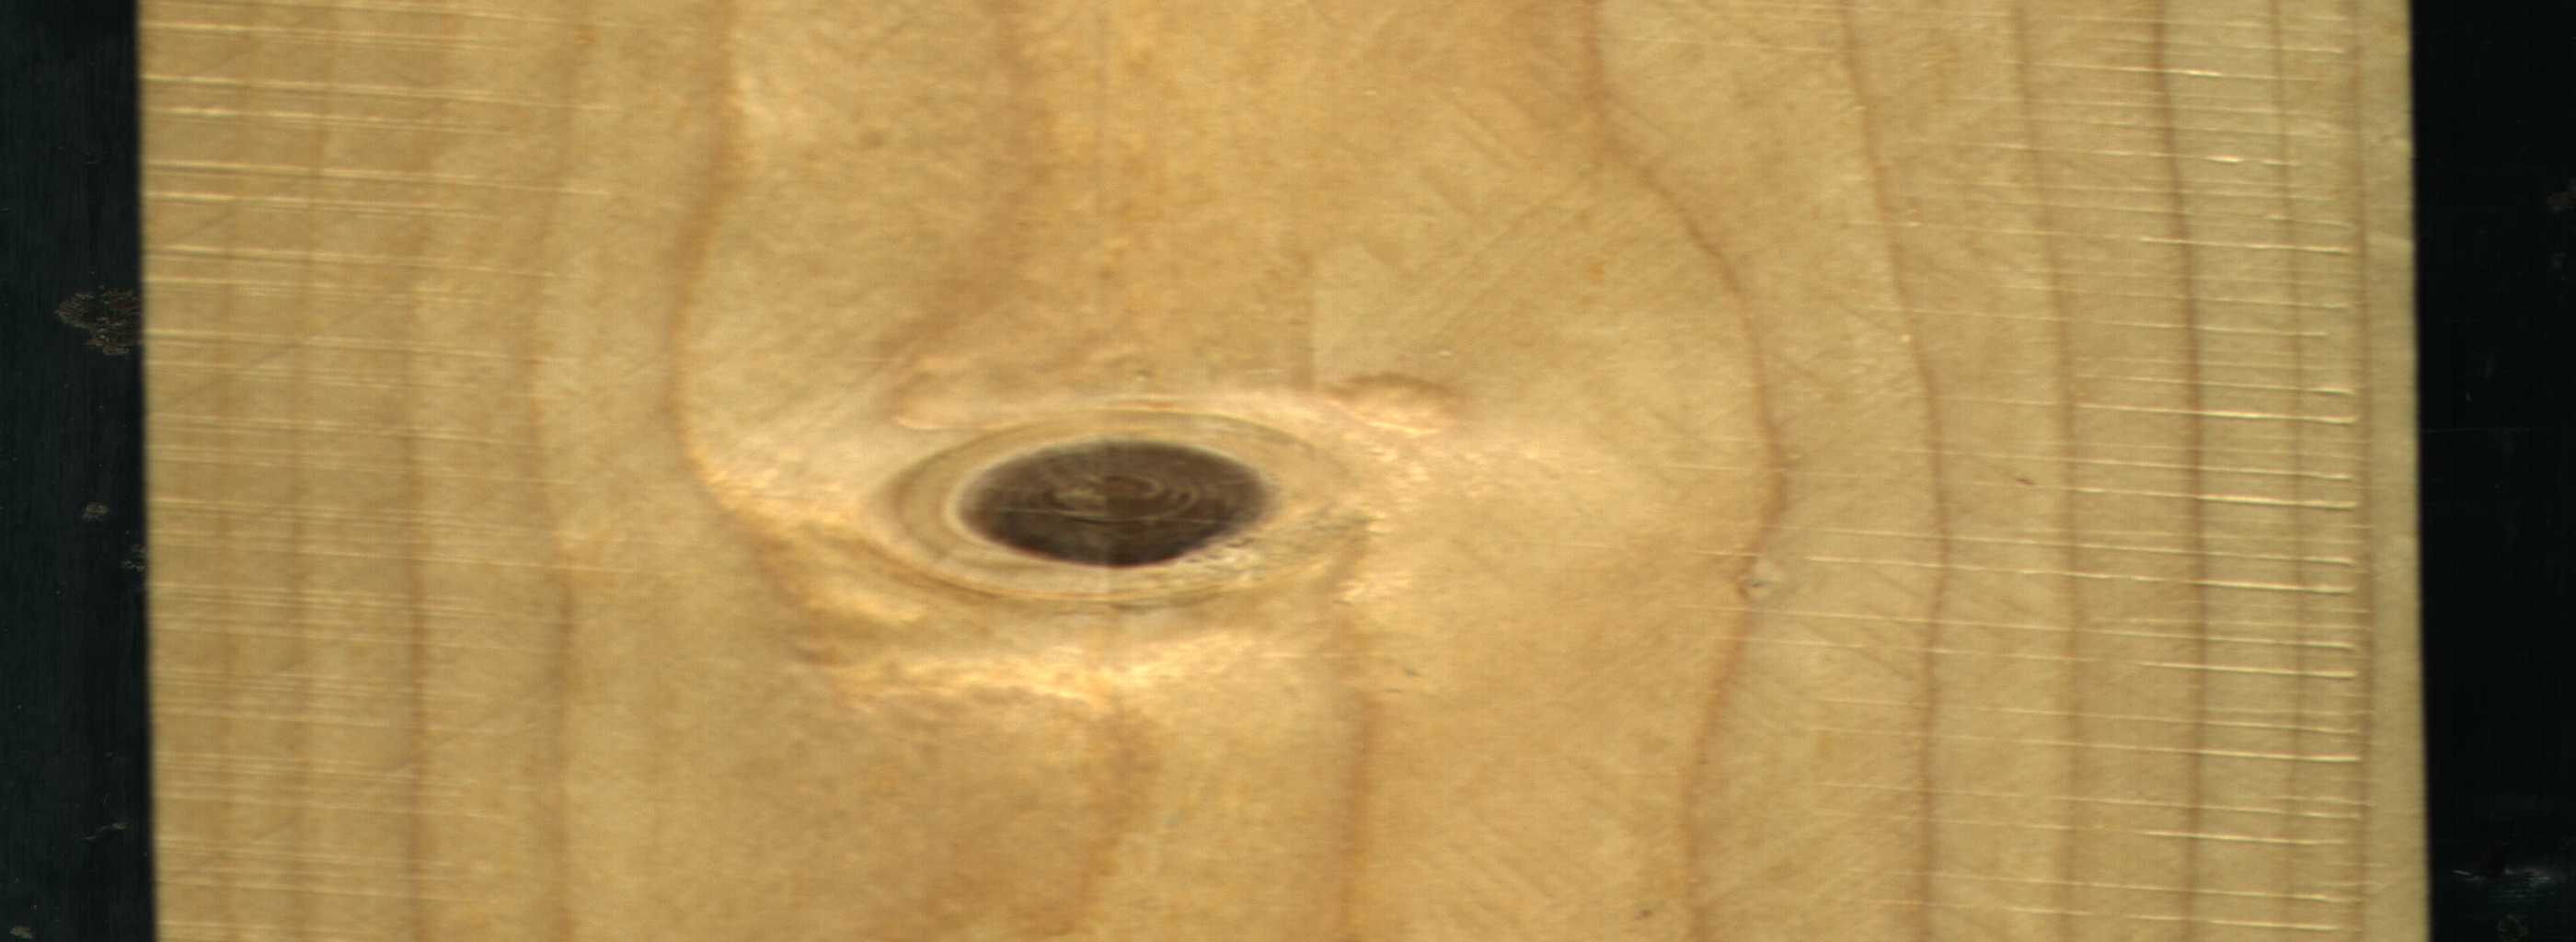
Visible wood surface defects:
Dead_Knot